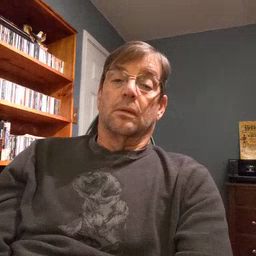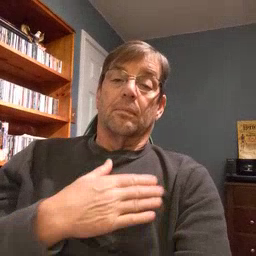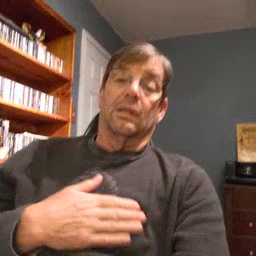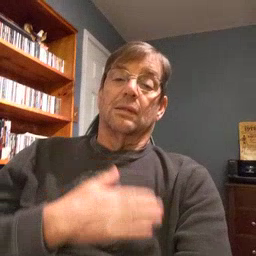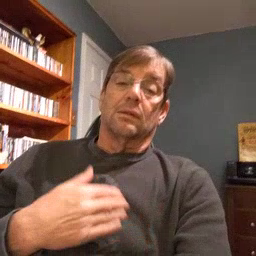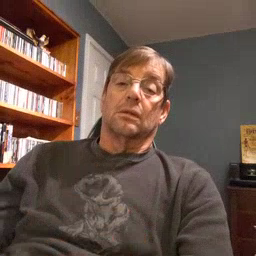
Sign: please